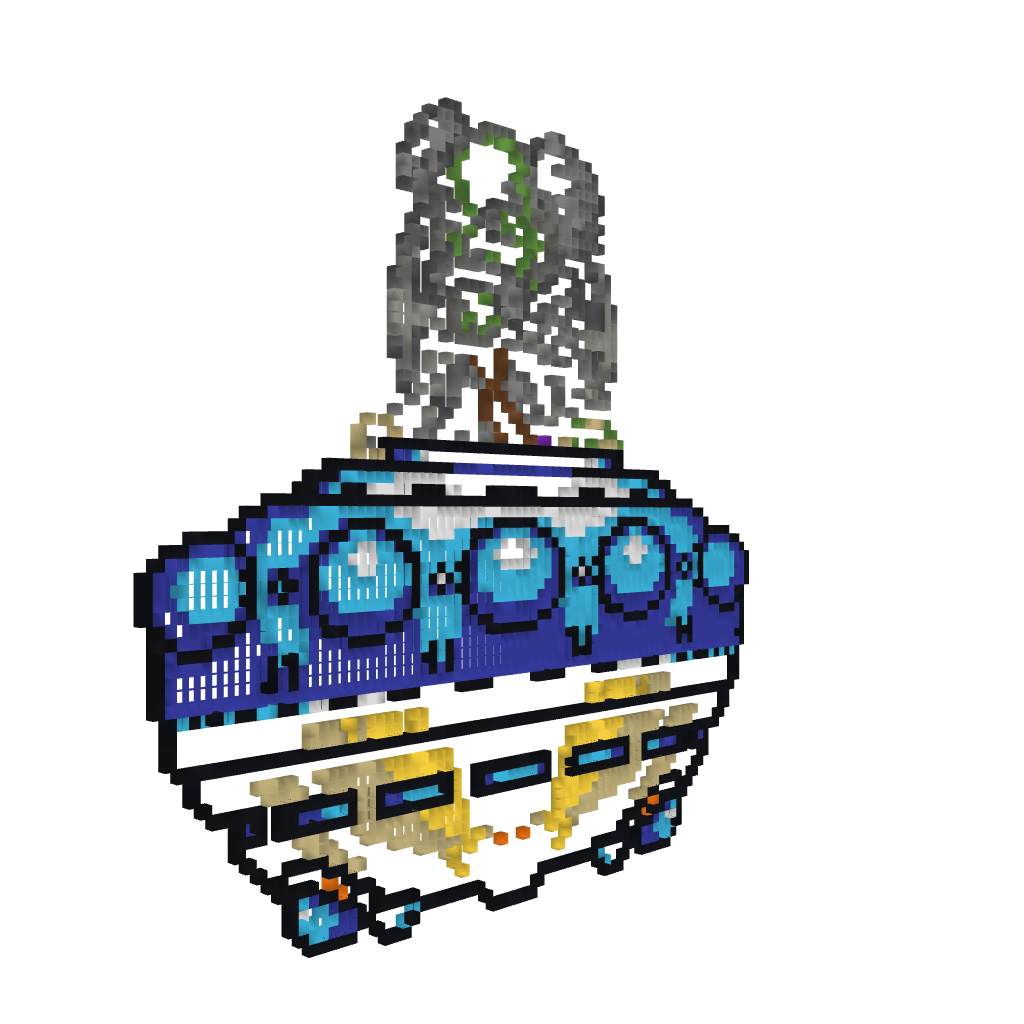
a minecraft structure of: Wily UFO (ErnieCIII)